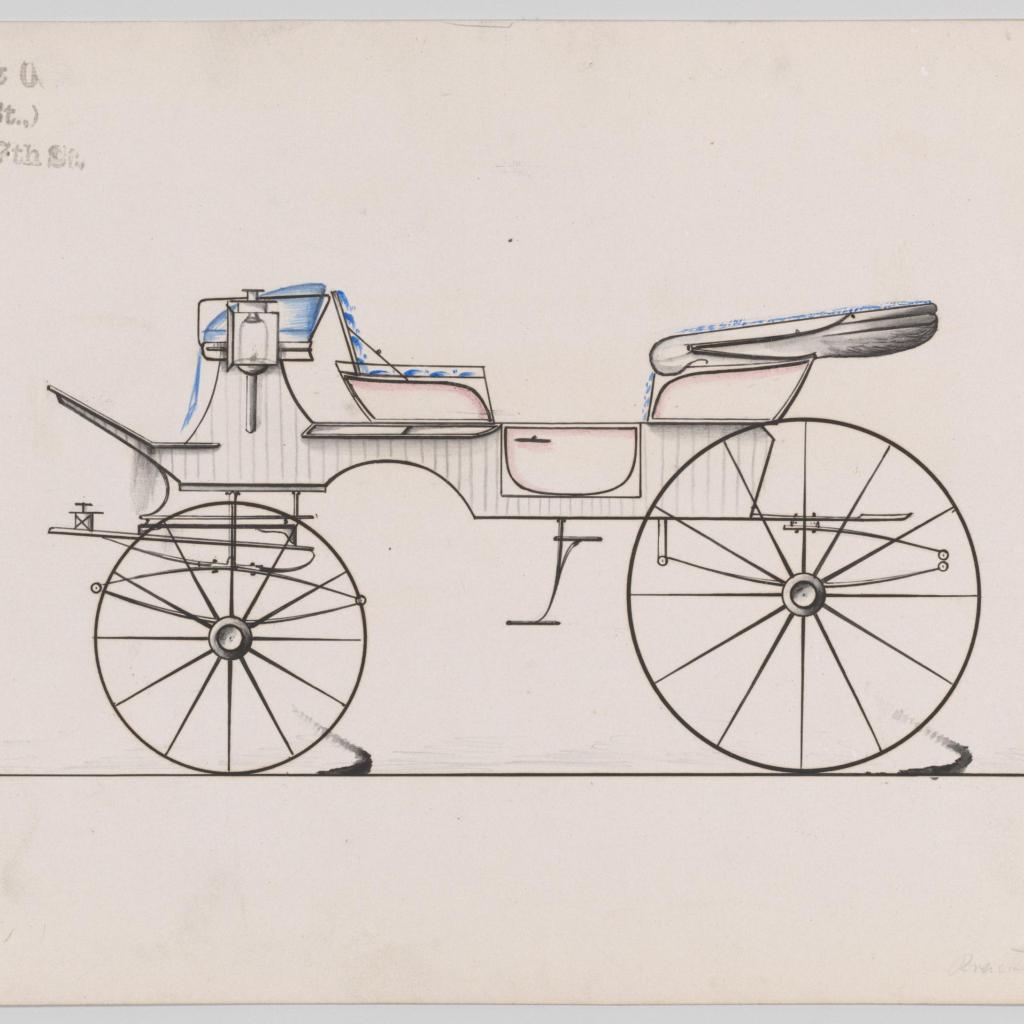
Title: Design for 6 seat Phaeton, no. 3261a
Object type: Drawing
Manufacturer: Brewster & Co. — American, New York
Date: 1876
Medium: Pen and black in watercolor and gouache
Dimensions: Sheet: 5 7/8 x 8 3/4 in. (14.9 x 22.2 cm)
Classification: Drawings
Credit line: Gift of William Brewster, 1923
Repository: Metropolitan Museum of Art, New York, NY